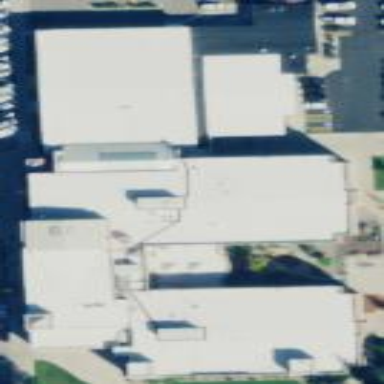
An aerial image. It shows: Arts centre building.